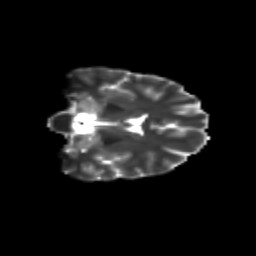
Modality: T2w
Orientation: coronal
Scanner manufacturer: siemens
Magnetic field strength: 3 T
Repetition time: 9.2 s
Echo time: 0.084 s